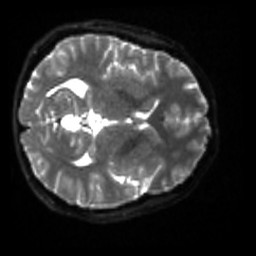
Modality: sbref
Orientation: axial
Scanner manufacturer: siemens
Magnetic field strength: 3 T
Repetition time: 4 s
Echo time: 0.0594 s